Field crop: maize
Growth stage: 1
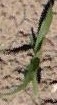
Species: maize